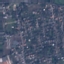
Land use / land cover: Residential